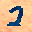
Label: 2